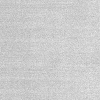
Atmospheric dust classification: dusty